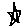
Label: star